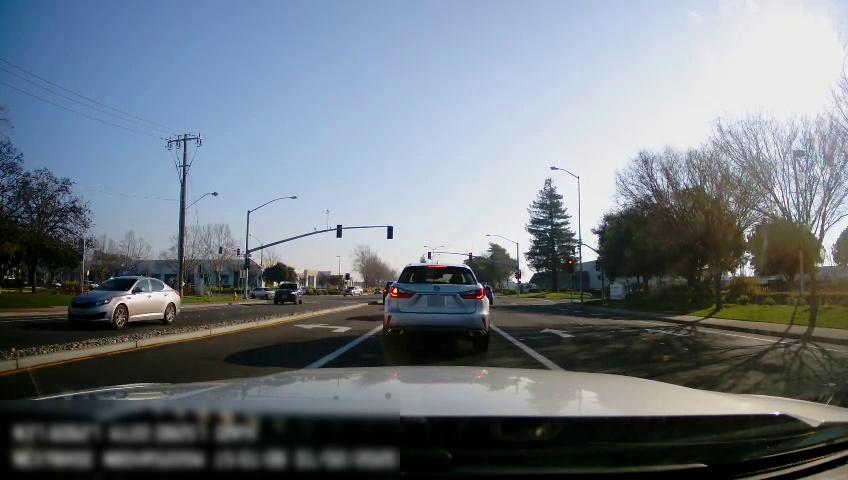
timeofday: Day
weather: Sunny
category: Drivable Space
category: Drivable Space
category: Vehicles | SUV
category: Vehicles | SUV
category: Vehicles | Car
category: Vehicles | SUV
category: Vehicles | Car
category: Vehicles | Car
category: Vehicles | Truck
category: Vehicles | SUV
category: Lanes | Current Lane
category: Lanes | Alternate Lane
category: Lanes | Current Lane
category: Lanes | Alternate Lane